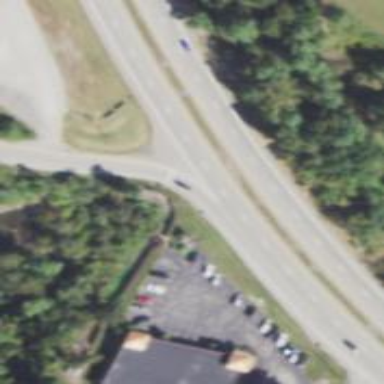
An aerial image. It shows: Trunk link highway.